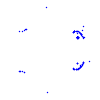
Particle: proton